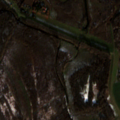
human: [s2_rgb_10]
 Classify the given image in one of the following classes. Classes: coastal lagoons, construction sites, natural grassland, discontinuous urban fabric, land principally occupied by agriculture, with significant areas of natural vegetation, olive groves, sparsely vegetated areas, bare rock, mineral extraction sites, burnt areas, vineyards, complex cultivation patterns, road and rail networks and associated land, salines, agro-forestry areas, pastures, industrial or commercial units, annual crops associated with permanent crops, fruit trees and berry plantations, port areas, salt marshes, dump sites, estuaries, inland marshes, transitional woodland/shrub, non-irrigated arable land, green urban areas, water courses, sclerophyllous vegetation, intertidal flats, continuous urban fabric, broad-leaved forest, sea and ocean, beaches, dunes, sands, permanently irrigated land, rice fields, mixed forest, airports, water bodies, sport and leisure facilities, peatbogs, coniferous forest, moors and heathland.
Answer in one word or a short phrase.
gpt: non-irrigated arable land, broad-leaved forest, transitional woodland/shrub